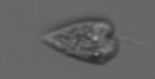
Label: Amoeba